Current action and preconditions to check: trajectory_clear

Your task: For each precondition in the list above, predict whether it will hold at this action.

Consider the current scene as observed from the mobile robot's camera, and analyze the predicted future states of all dynamic agents (e.g., people, animals, vehicles, or any moving entities) within the NEXT SECOND.

IMPORTANT: Only answer "very likely" if you are absolutely certain—based on strong, clear evidence—that a dynamic agent will violate the precondition in the predicted future state. Do NOT answer "very likely" for unlikely, ambiguous, or low-probability risks.

Ask yourself for each precondition: Is there a high probability, with clear and convincing evidence, that the predicted future states of any dynamic agent will interfere with the predicted future state of the currently executing action within the NEXT SECOND, causing that precondition to fail?

Assess the risk level based on these predictions. Use "likely" or "very likely" if motions create a clear risk of interference.

Use "neutral" or "improbable" if agents are nearby but their predicted paths are clearly diverging or non-conflicting.

Failure Risk Categories: "very improbable", "improbable", "neutral", "likely", "very likely"

Answer Format: Output ONLY the probability_of_failure value from these categories: "very improbable", "improbable", "neutral", "likely", "very likely"

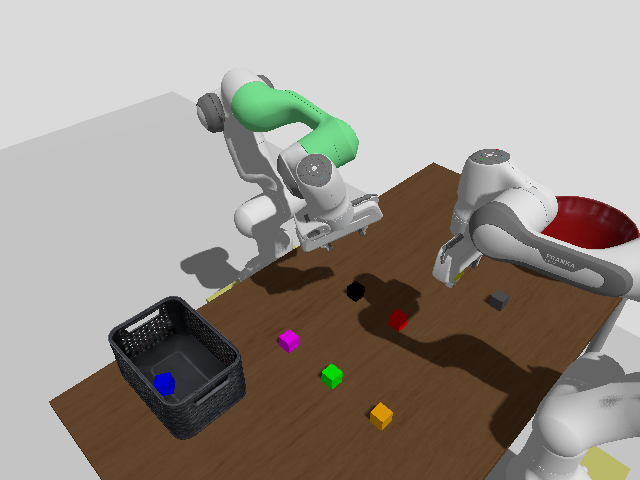

Answer: improbable